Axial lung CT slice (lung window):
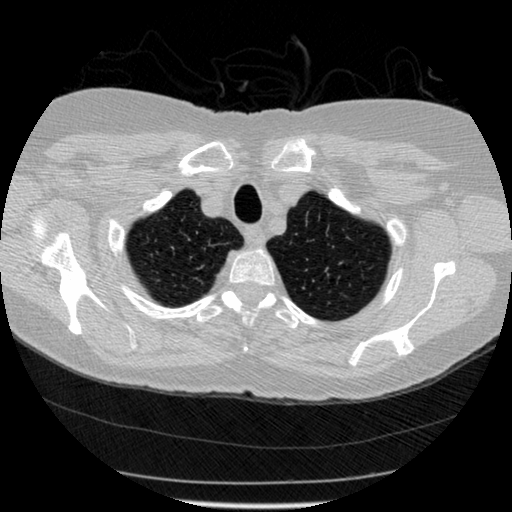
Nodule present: no